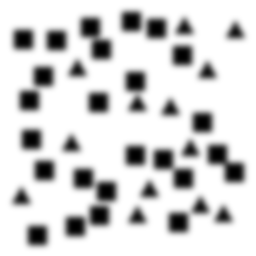
Squares: 25
Triangles: 13
Stars: 0
Total shapes: 38